Question: I am new in android.
I want to join two EditBox into 1 EditBox.
Anyone can help me here.
Thanks in Advance.

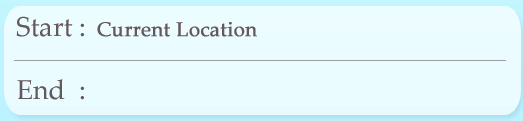
Answer: Give background to a linear layout with vertical orientation and add two transparent text box in it.
'''
<LinearLayout android:layout_width="match_parent"
android:layout_height="match_parent"
android:background="@drawable/background_of_big_edittext"
android:orientation="vertical" >
<EditText
android:layout_width="match_parent"
android:layout_height="wrap_content"
android:background="@android:color/transparent" />
<View
android:layout_width="match_parent"
android:layout_height="1dp"
android:background="@color/color_of_your_divider" />
<EditText
android:layout_width="match_parent"
android:layout_height="wrap_content"
android:background="@android:color/transparent" />
</LinearLayout>
'''